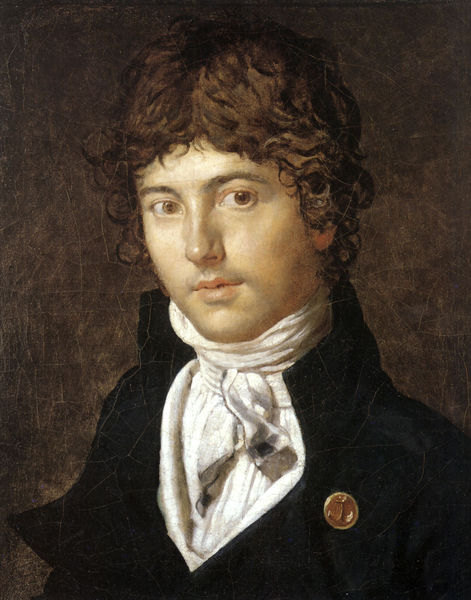
Titel: Pierre-Francois Bernier
Künstler: Jean-Auguste-Dominque Ingres
Institution: Rochester, Memorial Art Gallery, University of Rochester
Schlagwörter: gemälde, mann, weiß, braun, frisur, haar, mund, nase, ohr, schwarz, stirn, blick, rot, schal, tuch, hochformat, jacke, augen, falten, gesicht, knoten, kragen, bildnis, herr, portrait, porträt, öl, haare, brosche, kinn, knopf, lippen, locken, wangen, ölgemälde, brauen, halstuch, jackett, revers, jacket, knabe, lockig, abzeichen, orden, jüngling, junger mann, kapitän, anker, näschen, stupsnase, braune augen, volle lippen, klaum, brrauen, bausbäckchen